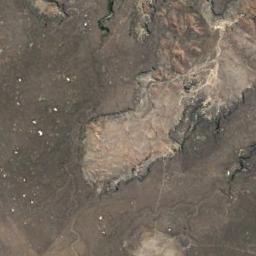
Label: desert